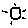
Label: sun